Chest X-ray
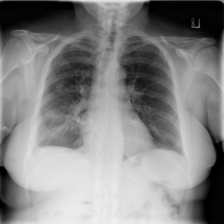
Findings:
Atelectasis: negative
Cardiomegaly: negative
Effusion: positive
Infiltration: negative
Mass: negative
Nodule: negative
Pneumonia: negative
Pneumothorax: positive
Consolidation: negative
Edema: negative
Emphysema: negative
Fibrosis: negative
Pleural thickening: positive
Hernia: negative